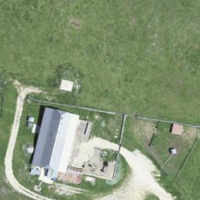
EUNIS habitat code: 24
Species observed at this site:
Cruciata laevipes
Gymnadenia conopsea